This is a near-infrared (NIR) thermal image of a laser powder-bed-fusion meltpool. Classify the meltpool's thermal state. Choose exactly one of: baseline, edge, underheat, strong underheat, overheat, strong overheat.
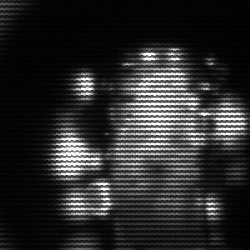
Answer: strong underheat